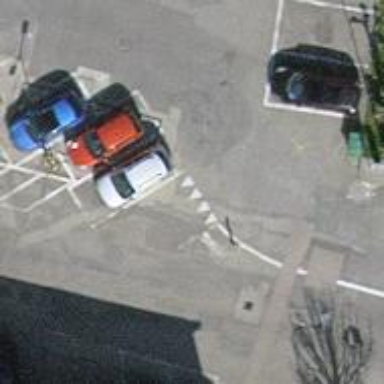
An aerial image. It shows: Parking aisle designated as service road.